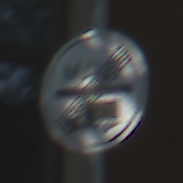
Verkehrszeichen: EndeMautpflicht
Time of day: Midday
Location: Outdoor (Suburban)
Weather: Clear
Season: NotSpecified
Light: Natural